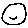
Label: smiley face